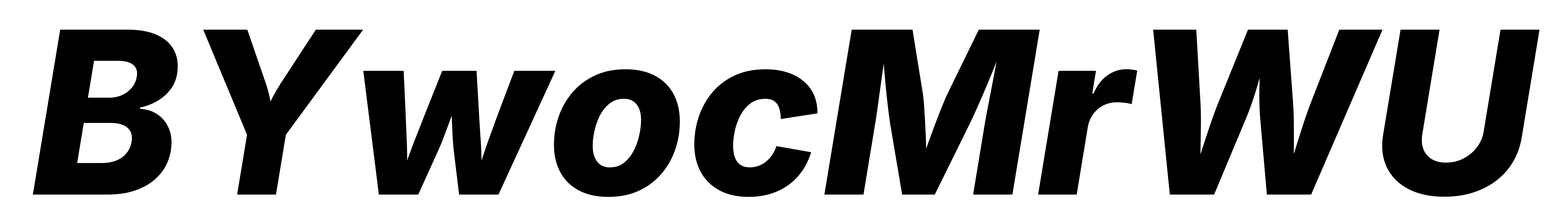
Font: Inter-Italic_ExtraBold_Italic